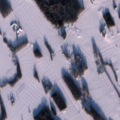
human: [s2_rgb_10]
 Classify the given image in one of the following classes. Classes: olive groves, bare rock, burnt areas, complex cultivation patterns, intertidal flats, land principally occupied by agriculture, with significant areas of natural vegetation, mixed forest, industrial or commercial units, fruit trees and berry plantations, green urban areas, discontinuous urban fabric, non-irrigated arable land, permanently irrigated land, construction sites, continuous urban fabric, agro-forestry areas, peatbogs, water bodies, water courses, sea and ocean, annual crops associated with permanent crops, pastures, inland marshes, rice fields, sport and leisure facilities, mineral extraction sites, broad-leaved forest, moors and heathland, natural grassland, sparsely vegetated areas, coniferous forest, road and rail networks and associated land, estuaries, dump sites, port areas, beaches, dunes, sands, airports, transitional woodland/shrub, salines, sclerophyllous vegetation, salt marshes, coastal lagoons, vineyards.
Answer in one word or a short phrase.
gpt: non-irrigated arable land, land principally occupied by agriculture, with significant areas of natural vegetation, water bodies